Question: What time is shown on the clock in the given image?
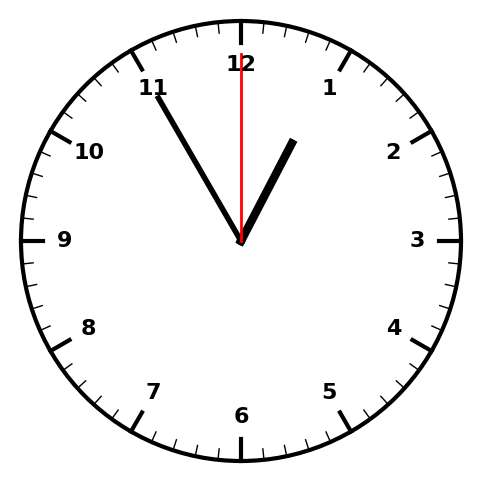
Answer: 12:55:00